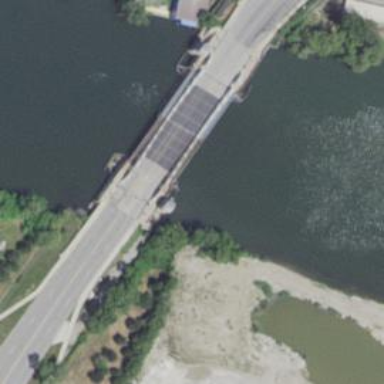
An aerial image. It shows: Secondary road with movable bascule bridge.